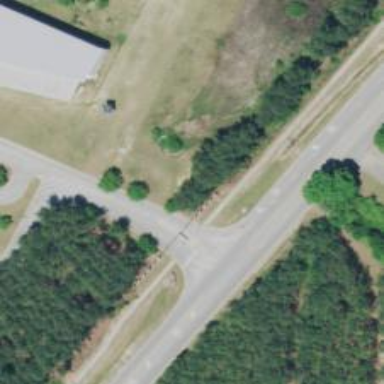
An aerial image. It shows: Marked crossing on footway.